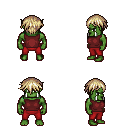
a pixel art fantasy rpg character, male body template, orc, green skin, maroon sleeveless shirt, red pants, white blonde short bangs hairstyle, four views (front, back, left, right), 2x2 character sprite sheet, small pixel art, hard edges, no anti-aliasing